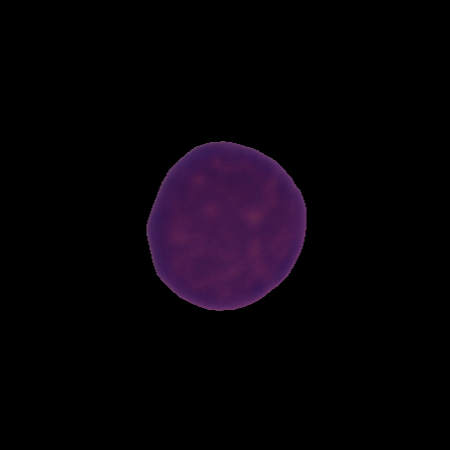
Label: healthy